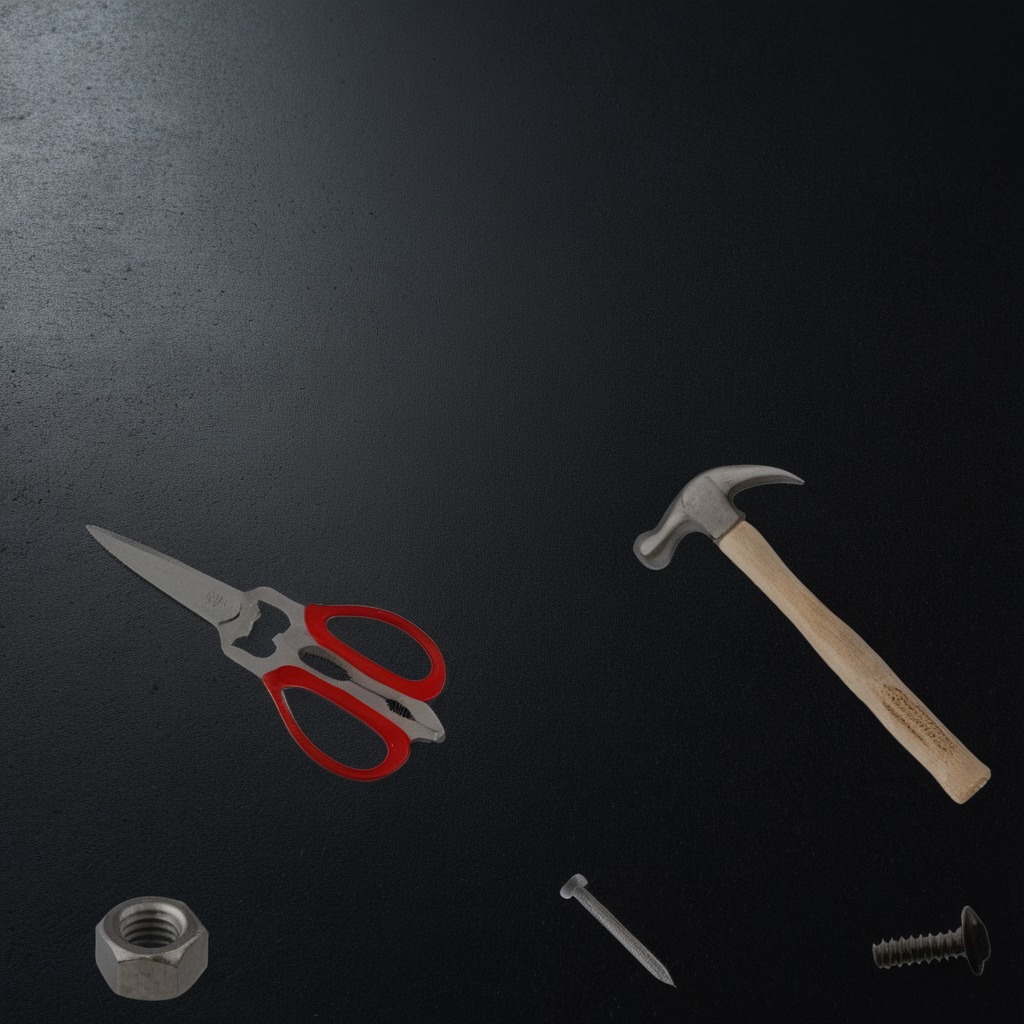
A metal machine screw, an iron nail, a hammer, a metal nut, and a pair of scissors are lying on the clean granite tabletop.